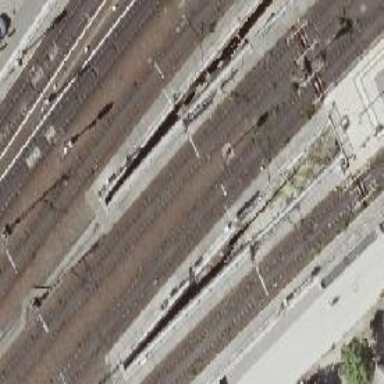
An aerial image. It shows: Railway bridge with electrified contact lines. It is siding service with ballastless railway tracks.